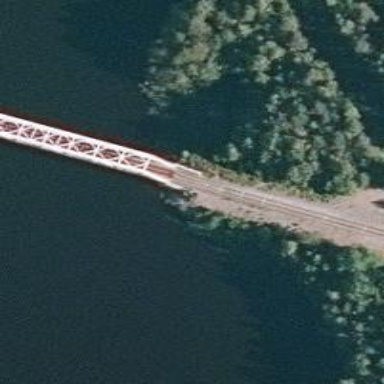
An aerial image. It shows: Continuous rail bridge over railway.